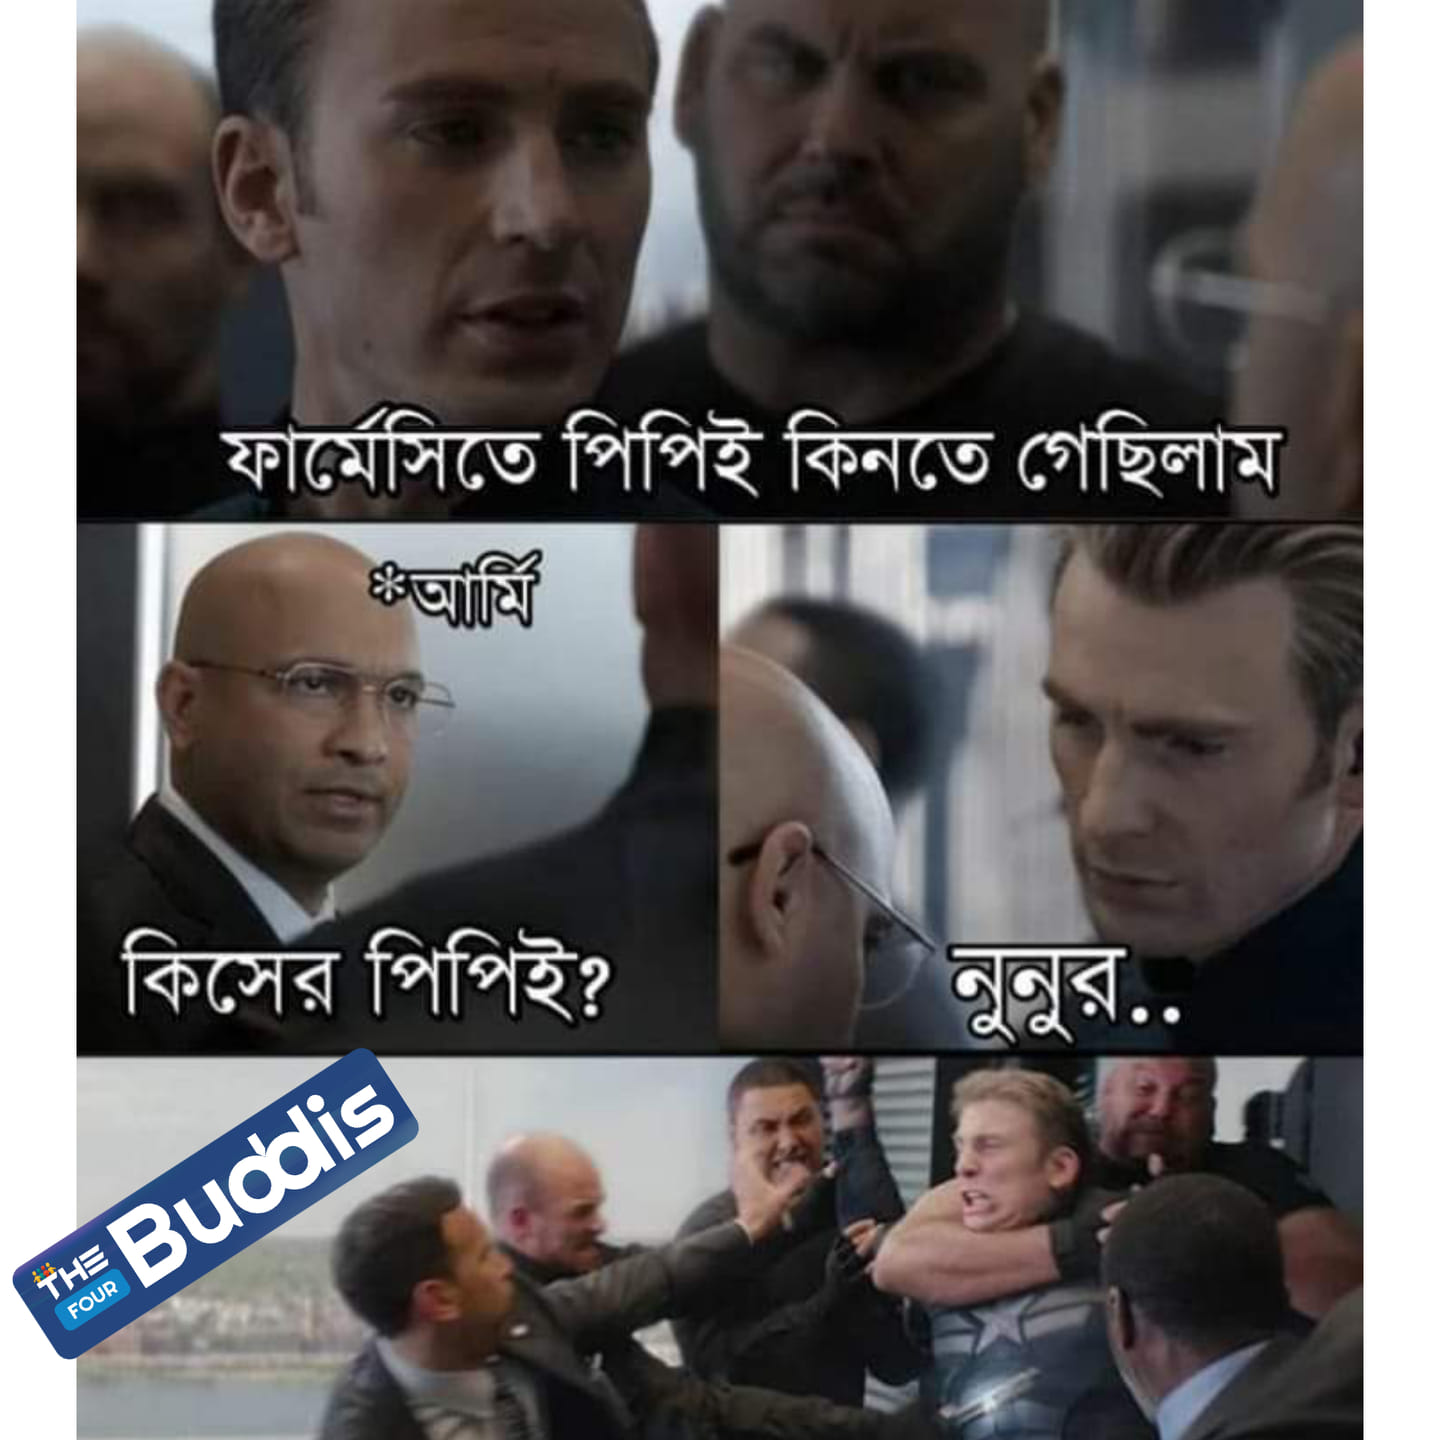
Caption: ফার্মেসিতে পিপিই কিনতে গেছিলাম     *আর্মি    কিসের পিপিই?     নুনুর...
Label: non-hate